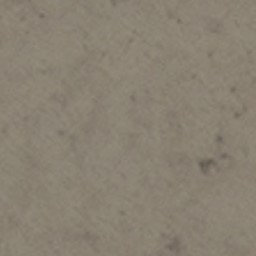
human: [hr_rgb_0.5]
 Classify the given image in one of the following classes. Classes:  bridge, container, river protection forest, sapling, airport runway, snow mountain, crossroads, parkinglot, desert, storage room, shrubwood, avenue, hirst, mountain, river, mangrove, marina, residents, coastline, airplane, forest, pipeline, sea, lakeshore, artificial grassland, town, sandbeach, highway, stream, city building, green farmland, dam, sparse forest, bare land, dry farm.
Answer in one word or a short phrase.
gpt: bare land